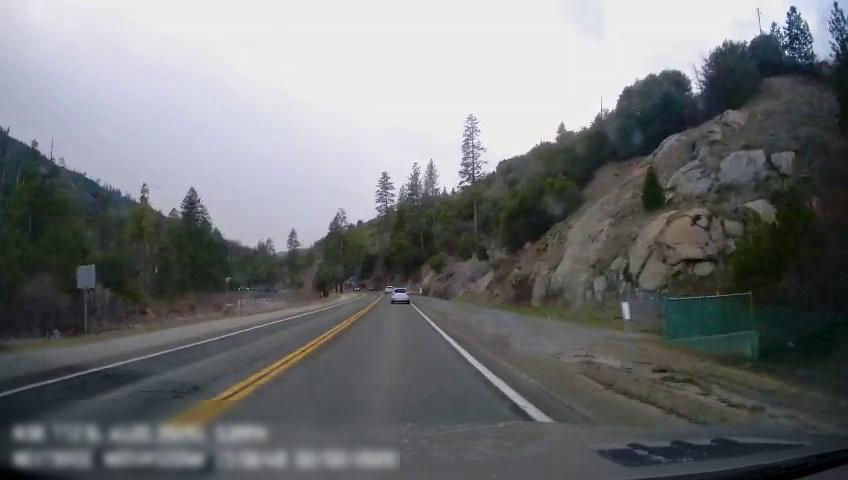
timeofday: Day
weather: Cloudy
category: Drivable Space
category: Vehicles | Car
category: Lanes | Current Lane
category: Lanes | Current Lane
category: Lanes | Opposite Lane